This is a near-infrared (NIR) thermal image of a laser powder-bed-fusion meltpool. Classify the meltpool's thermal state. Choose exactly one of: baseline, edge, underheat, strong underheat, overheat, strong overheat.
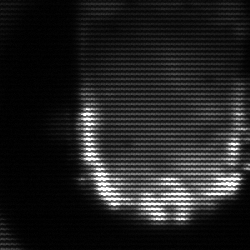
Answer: baseline